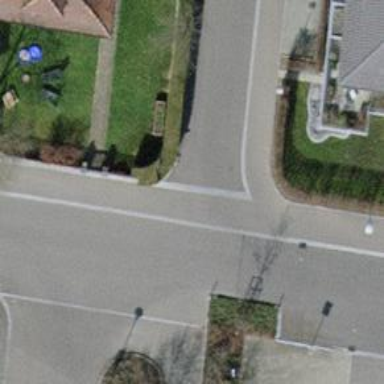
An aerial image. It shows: Unmarked road crossing.